Question: I download the installer from the official site <URL> .
When installing Qt creator I skipped the Qt kit selecting step. Now I already installed Qt creator but cannot start any new project for Android because its kits selection step only contains a desktop option.
How to add Qt kits to Qt creator after installed? Or can only be solved by reinstall Qt creator? Please help.
Here is the installer view witch I skipped.

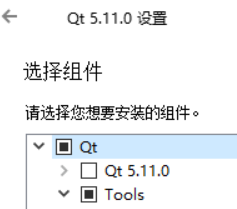
Answer: You can launch the same setup and install more features.
Also in the directory where Qt was installed there exists a 'Maintanance' executable. Just start that one and you will get the setup wizard and the chance to add the android kit.